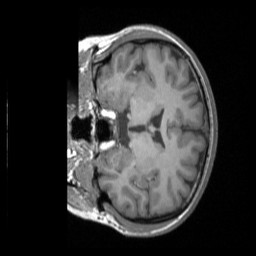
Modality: T1w
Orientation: coronal
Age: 18
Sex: female